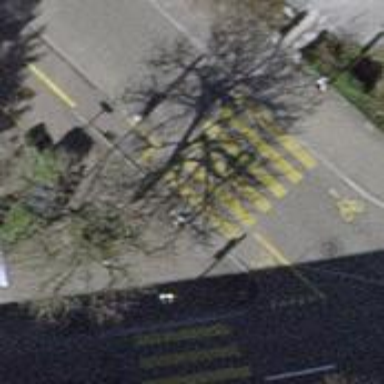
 there are traffic signals and zebra crossing."